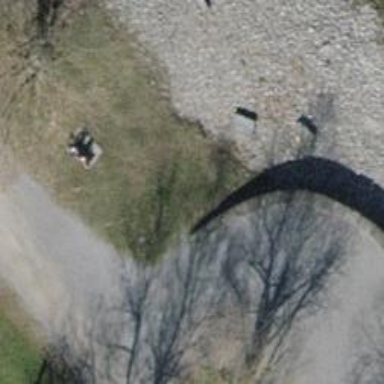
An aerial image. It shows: Brown bench in the vicinity.